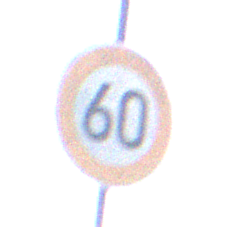
Verkehrszeichen: Geschwindigkeit60
Umgebung: Outdoor, RoadRail
Tageszeit: MorningAfternoon
Wetter: PartlyCloudy
Licht: Natural
Jahreszeit: NotSpecified
Kontrast: HighContrast